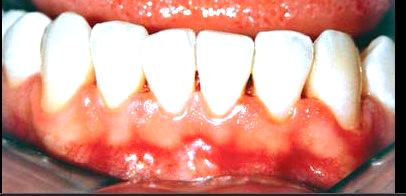
Condition: Gingivitis